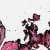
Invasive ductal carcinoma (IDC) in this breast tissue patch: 0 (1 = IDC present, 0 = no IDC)